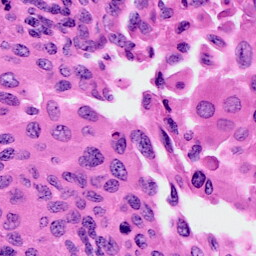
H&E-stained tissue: Cervix